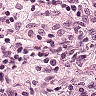
Metastatic tissue present: no